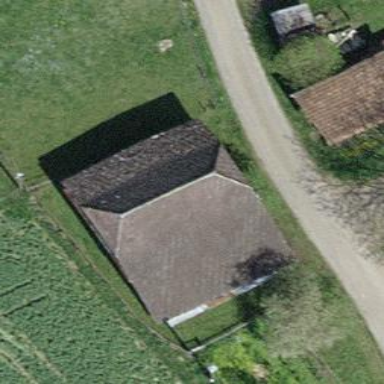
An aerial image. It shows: Rural barn.